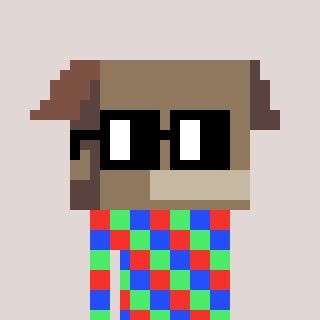
a pixel art character with square black glasses, a box-shaped head and a foggrey-colored body on a warm background